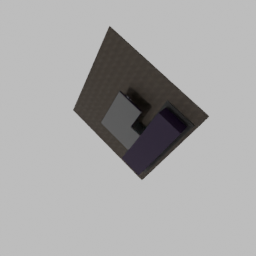
Label: architecture